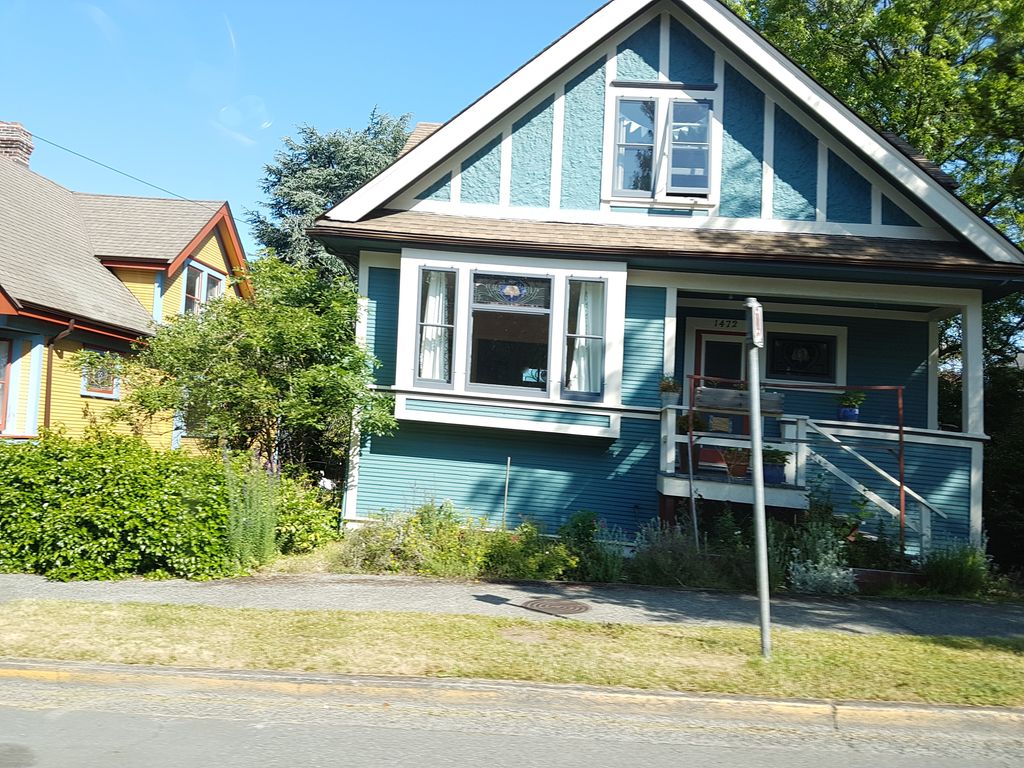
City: victoria